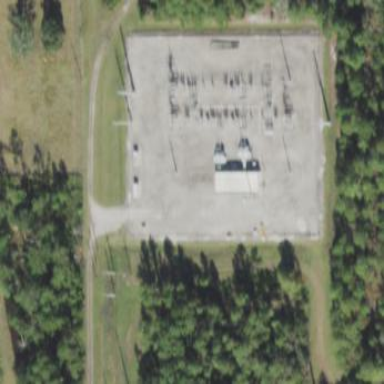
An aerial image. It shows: There is distribution substation enclosed by fence.